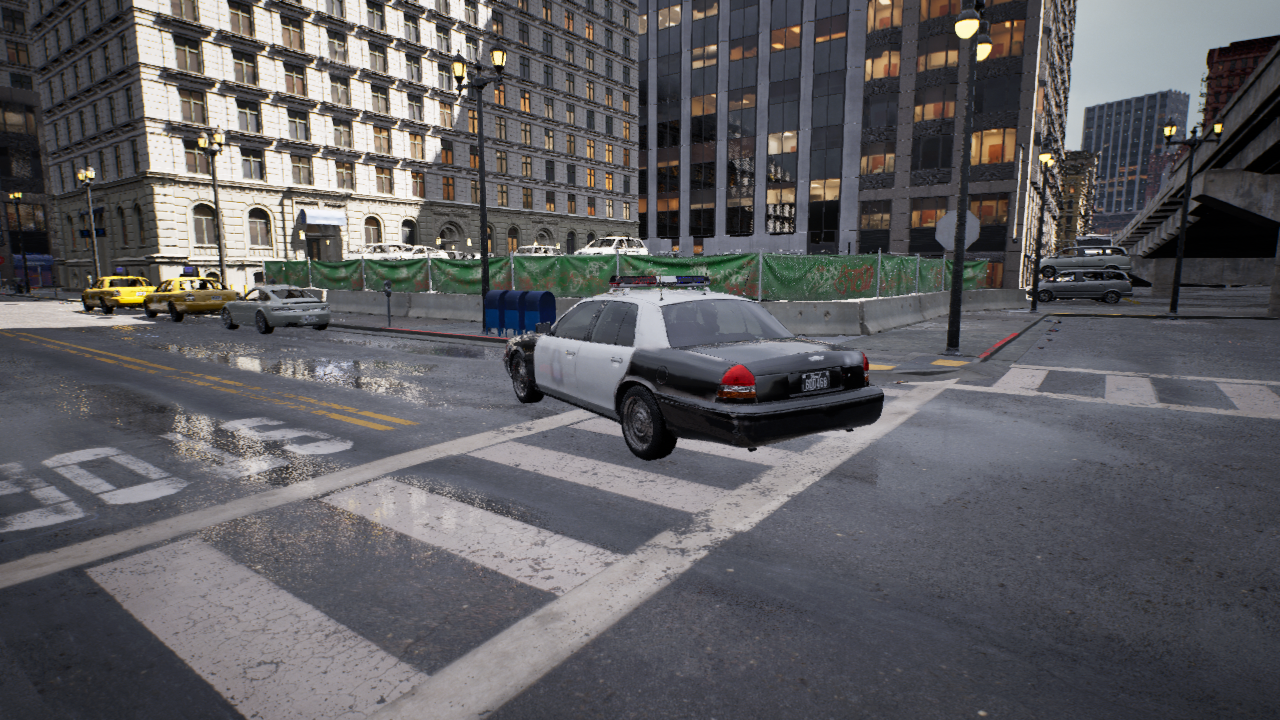
Venue: intersection
Lighting: clear day
Vehicle rig: sedan